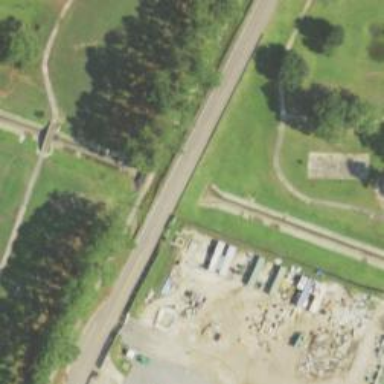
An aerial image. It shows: Path on bridge over golf course.